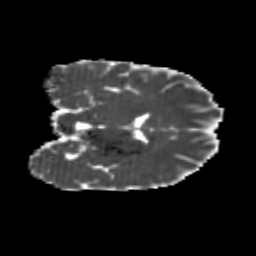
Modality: MD
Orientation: coronal
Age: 24
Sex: male
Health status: healthy
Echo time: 0.074 s